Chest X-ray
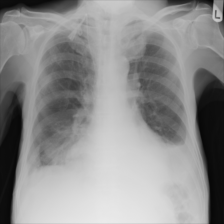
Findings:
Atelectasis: negative
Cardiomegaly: negative
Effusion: negative
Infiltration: negative
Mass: positive
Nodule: negative
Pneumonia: negative
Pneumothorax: negative
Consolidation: negative
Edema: negative
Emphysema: negative
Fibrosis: negative
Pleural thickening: negative
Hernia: negative